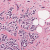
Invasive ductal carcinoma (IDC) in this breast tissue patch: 1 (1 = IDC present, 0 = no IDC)